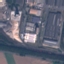
Land use / land cover class: Industrial